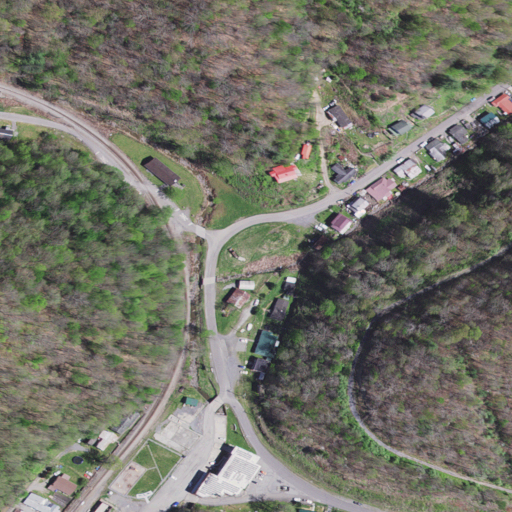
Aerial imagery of valley in Virginia named Straight Hollow containing deciduous forest, medium intensity development, open development, low intensity development, evergreen forest, and grassland